Current action and preconditions to check: trajectory_clear

Your task: For each precondition in the list above, predict whether it will hold at this action.

Consider the current scene as observed from the mobile robot's camera, and analyze the predicted future states of all dynamic agents (e.g., people, animals, vehicles, or any moving entities) within the NEXT SECOND.

IMPORTANT: Only answer "very likely" if you are absolutely certain—based on strong, clear evidence—that a dynamic agent will violate the precondition in the predicted future state. Do NOT answer "very likely" for unlikely, ambiguous, or low-probability risks.

Ask yourself for each precondition: Is there a high probability, with clear and convincing evidence, that the predicted future states of any dynamic agent will interfere with the predicted future state of the currently executing action within the NEXT SECOND, causing that precondition to fail?

Assess the risk level based on these predictions. Use "likely" or "very likely" if motions create a clear risk of interference.

Use "neutral" or "improbable" if agents are nearby but their predicted paths are clearly diverging or non-conflicting.

Failure Risk Categories: "very improbable", "improbable", "neutral", "likely", "very likely"

Answer Format: Output ONLY the probability_of_failure value from these categories: "very improbable", "improbable", "neutral", "likely", "very likely"

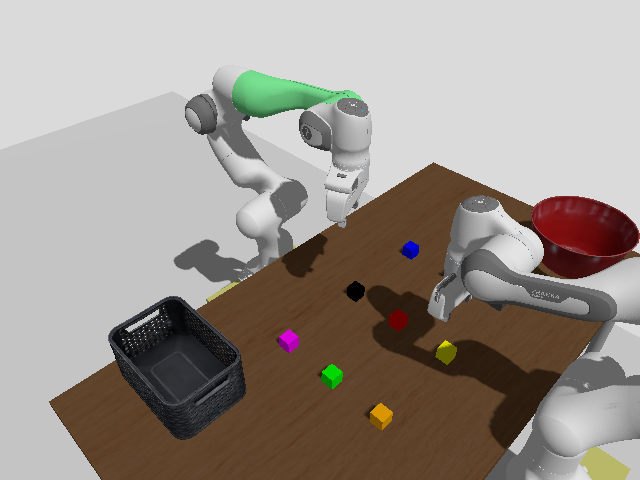

Answer: very improbable